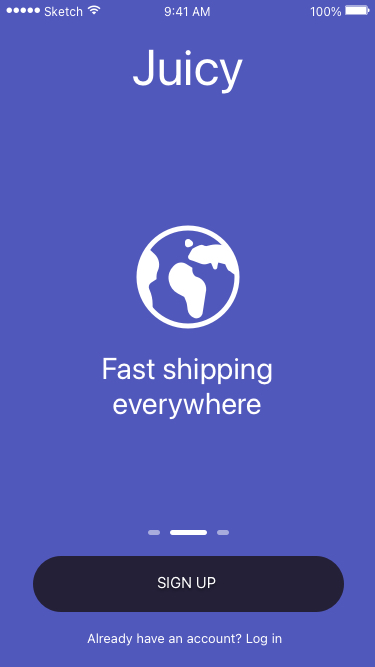
Text in this UI design:
Already have an account? Log in
SIGN UP
Fast shipping
everywhere
Juicy